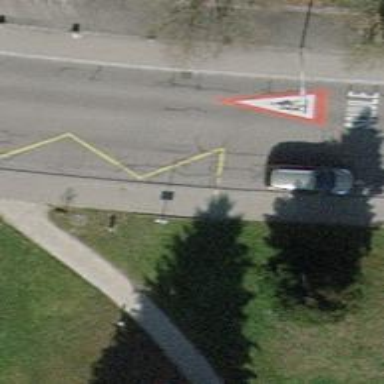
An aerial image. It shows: Public transport stop position.